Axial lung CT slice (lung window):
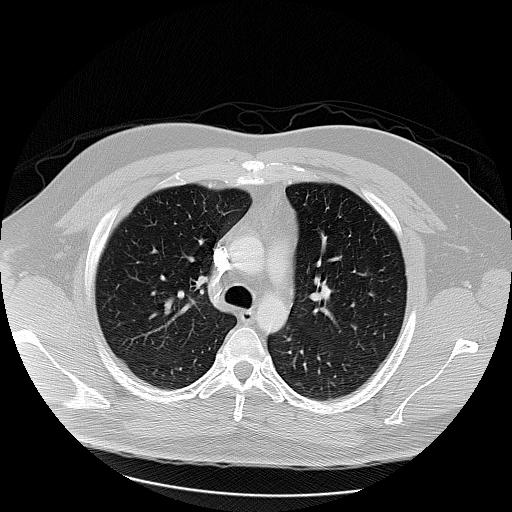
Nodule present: no